Question: I have 2 sheets. I want to count the number of rows present in column "A" of "instru" sheet and drag the formula present in (A1:D1) of sheet "data" based on the count of rows present in sheet "instru".
I've tried this but it doesn't work. I am new to VBA and I really don't know where I've gone wrong.
'''
Sub lastRow()
Dim wsS1 As Worksheet 'Sheet1
Dim wsS2 As Worksheet 'sheet2
Dim lastR As Long
Set wsS1 = Sheets("Instru")
Set wsS2 = Sheets("data")
With wsS1
lastR = .range("A" & .Rows.Count).End(xlUp)
With wsS2
Row.range("A5:KU5" & lastR).Copy wsS2.range("A1")
End With
End With
End Sub
'''
I am counting this column present in Sheet "instru"

<URL>
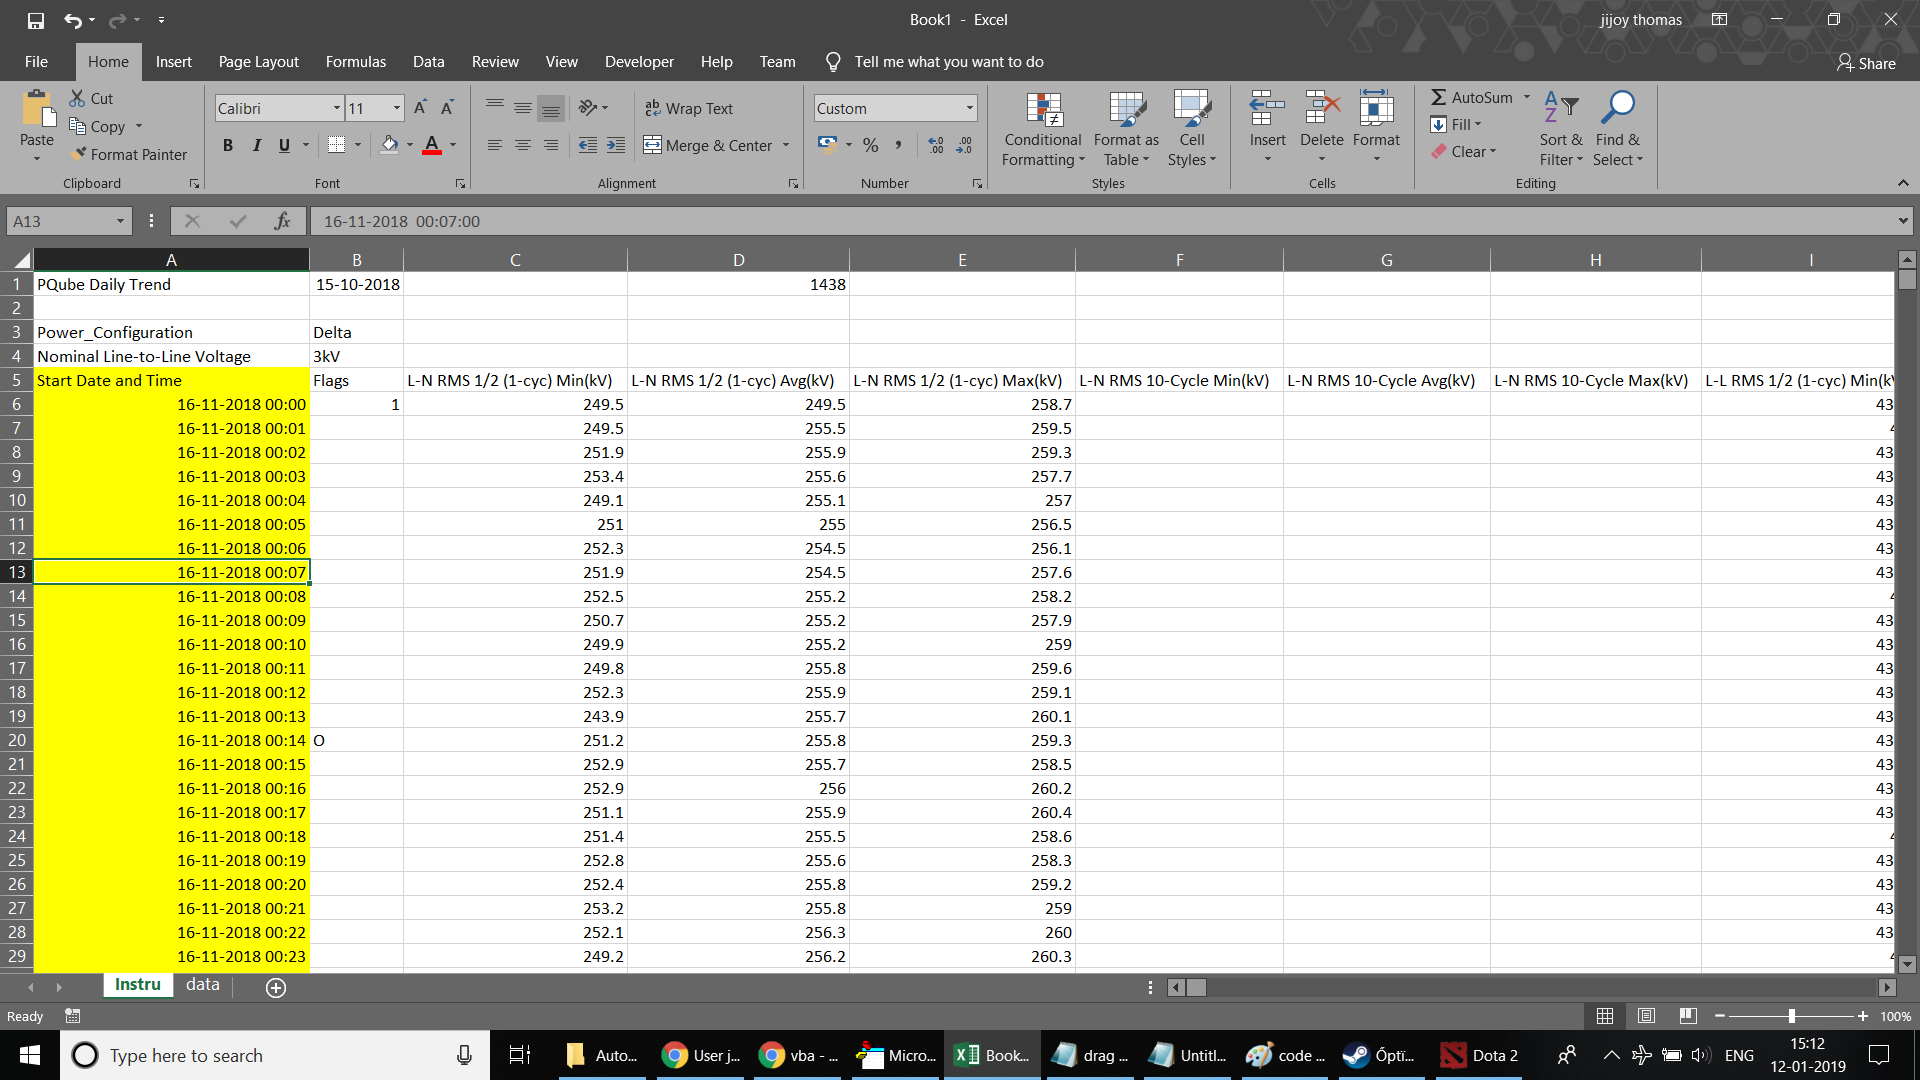
Answer: try this. I didnt include the headers in "Instru". As in 'Range("A1:B4")'
This procedure is based on Column Count in Row 1
'''
Sub lastRow()
Dim wsS1 As Worksheet 'Sheet1
Dim wsS2 As Worksheet 'sheet2
Dim lastR As Long, lastC As Long
Set wsS1 = Sheets("Instru")
Set wsS2 = Sheets("data")
With wsS1
lastR = .Range("A" & .Rows.Count).End(xlUp).Row - 4
End With
With wsS2
lastC = .Cells(1, Columns.Count).End(xlToLeft).Column
Range(.Cells(1, 1).Address, .Cells(1, lastC).Address).AutoFill Destination:=Range(.Cells(1, 1).Address, .Cells(lastR, lastC).Address)
End With
End Sub
'''
This procedure is based on Column Count in Row 3
'''
Sub lastRow2()
Dim wsS1 As Worksheet 'Sheet1
Dim wsS2 As Worksheet 'sheet2
Dim lastR As Long, lastC As Long
Set wsS1 = Sheets("Instru")
Set wsS2 = Sheets("data")
With wsS1
lastR = .Range("A" & .Rows.Count).End(xlUp).Row - 4
End With
With wsS2
lastC = .Cells(3, Columns.Count).End(xlToLeft).Column
Range(.Cells(3, 1).Address, .Cells(3, lastC).Address).AutoFill Destination:=Range(.Cells(3, 1).Address, .Cells(lastR, lastC).Address)
End With
End Sub
'''